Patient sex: M
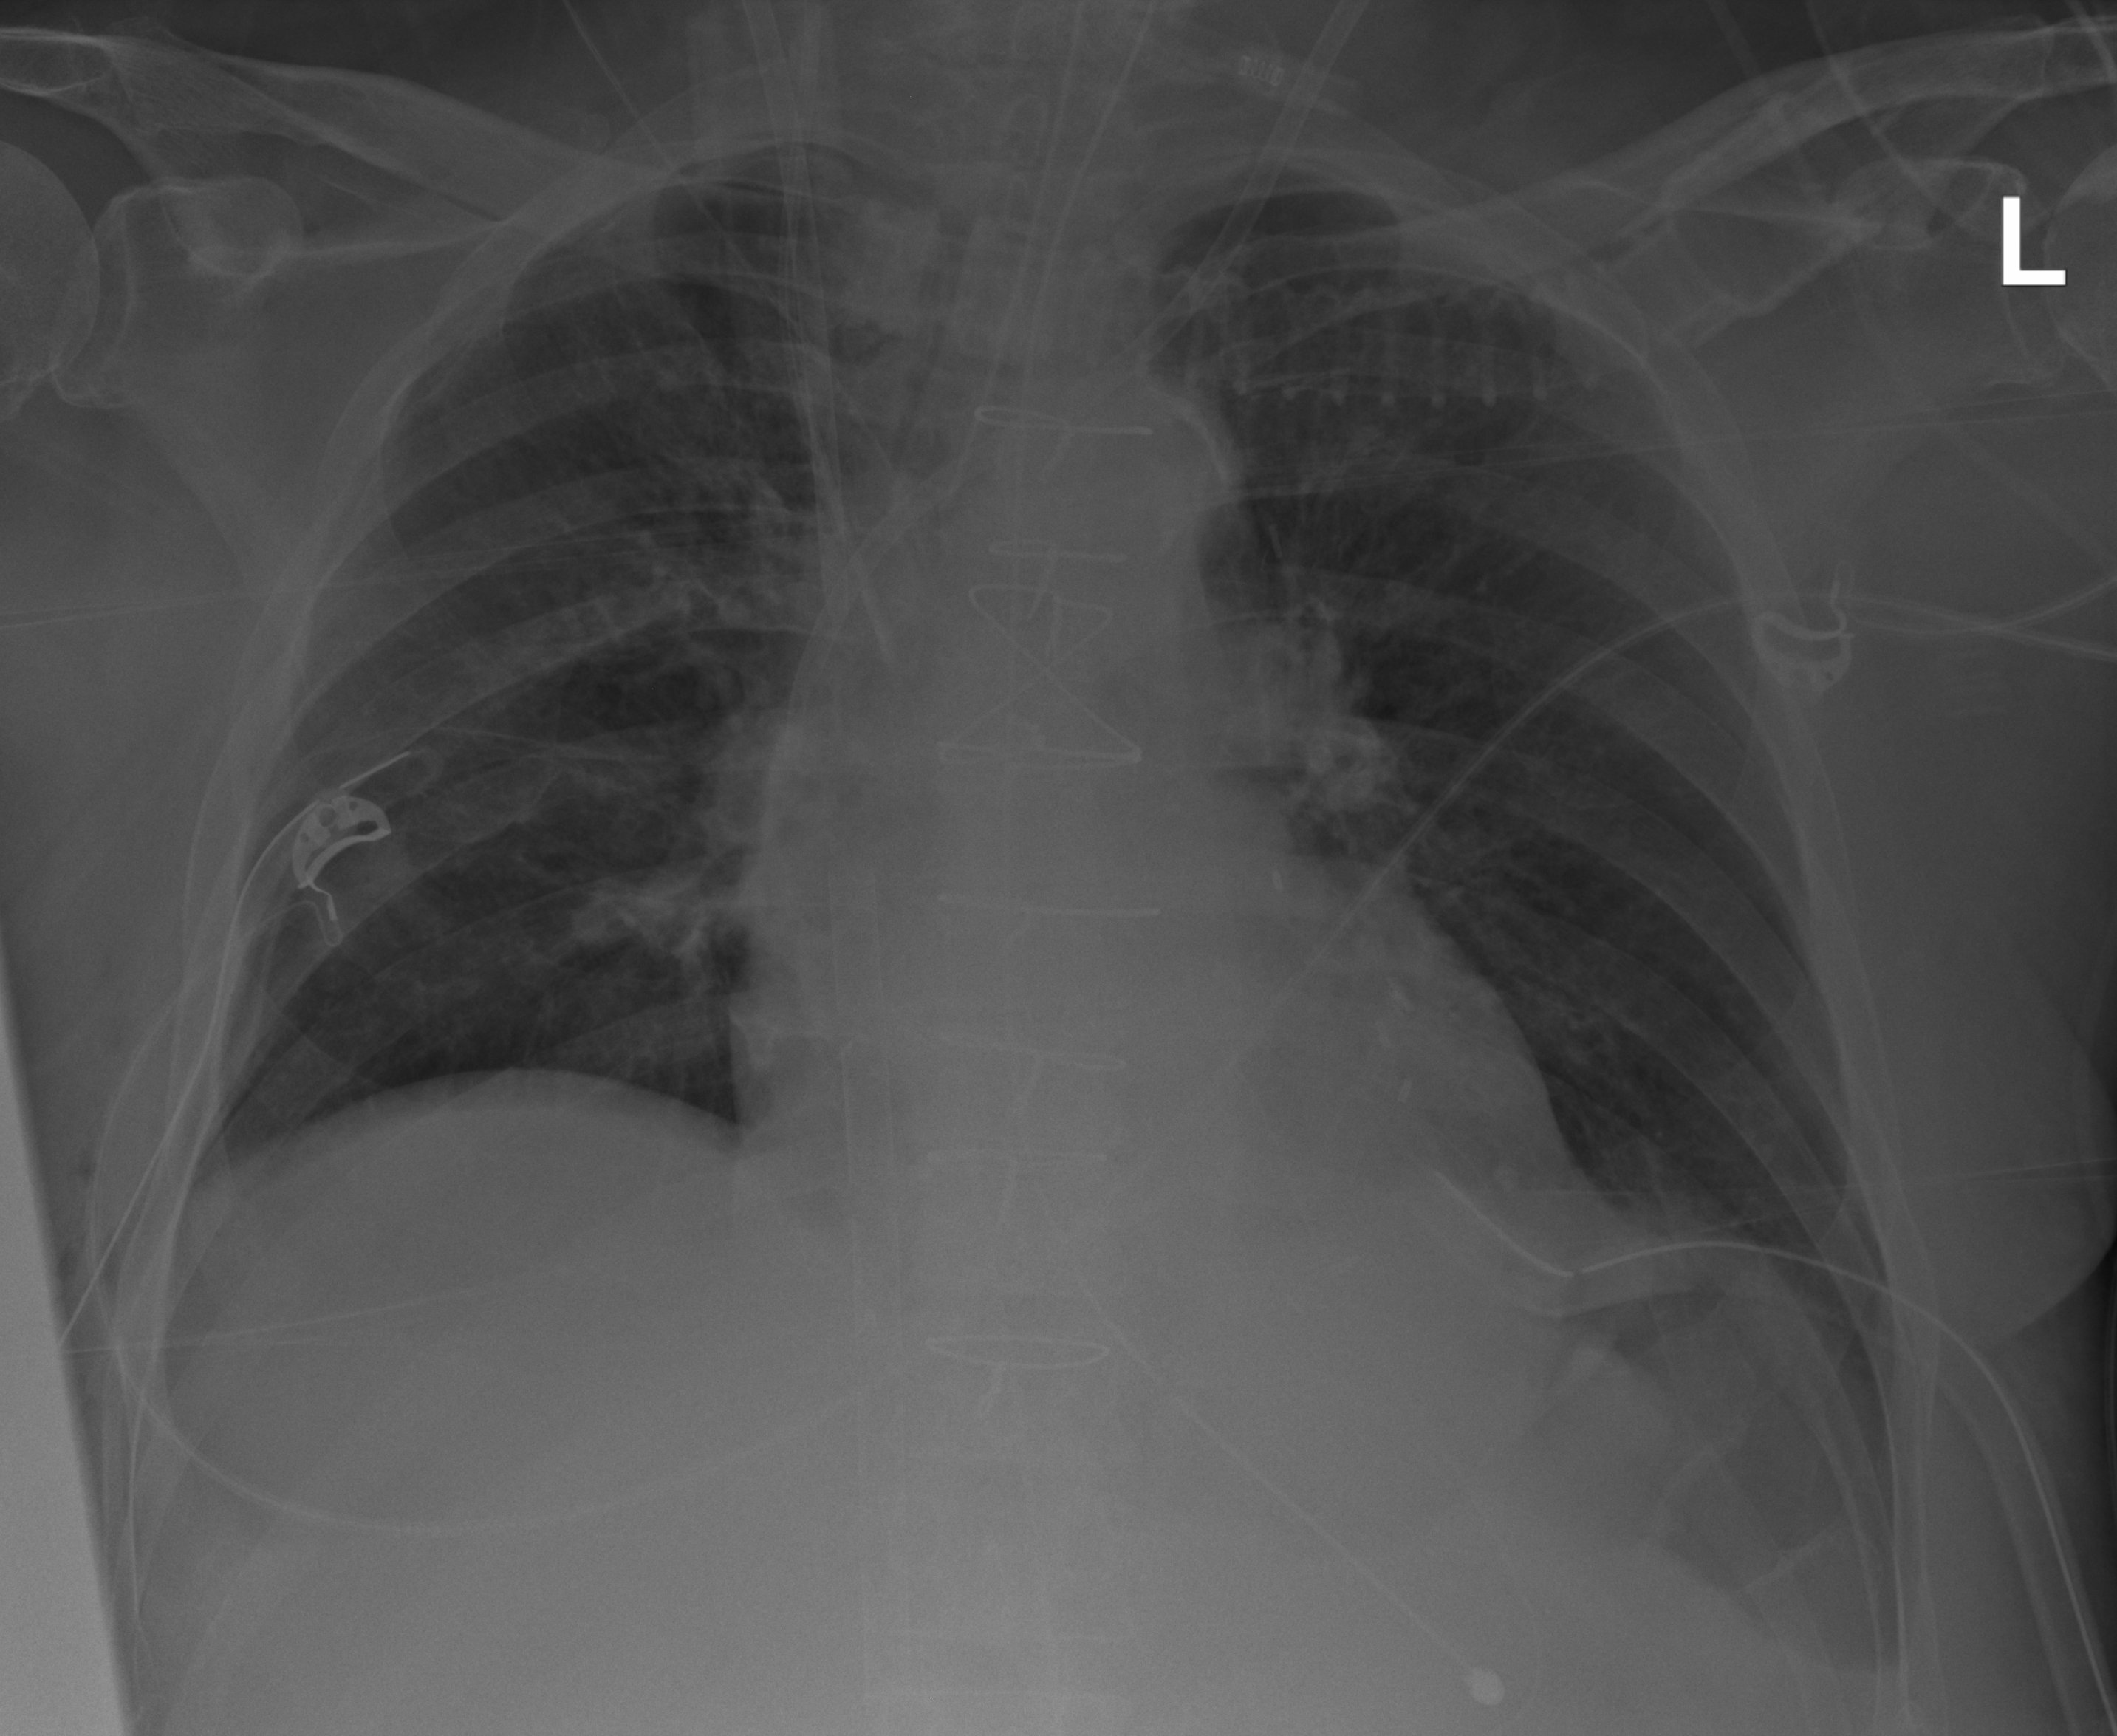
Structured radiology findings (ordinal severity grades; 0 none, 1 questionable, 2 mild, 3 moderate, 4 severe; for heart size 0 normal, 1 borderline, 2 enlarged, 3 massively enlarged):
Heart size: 0
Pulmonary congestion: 3
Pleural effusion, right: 0
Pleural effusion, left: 0
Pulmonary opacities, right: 0
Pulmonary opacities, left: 0
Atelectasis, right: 1
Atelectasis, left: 2